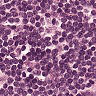
Metastatic tissue present: no